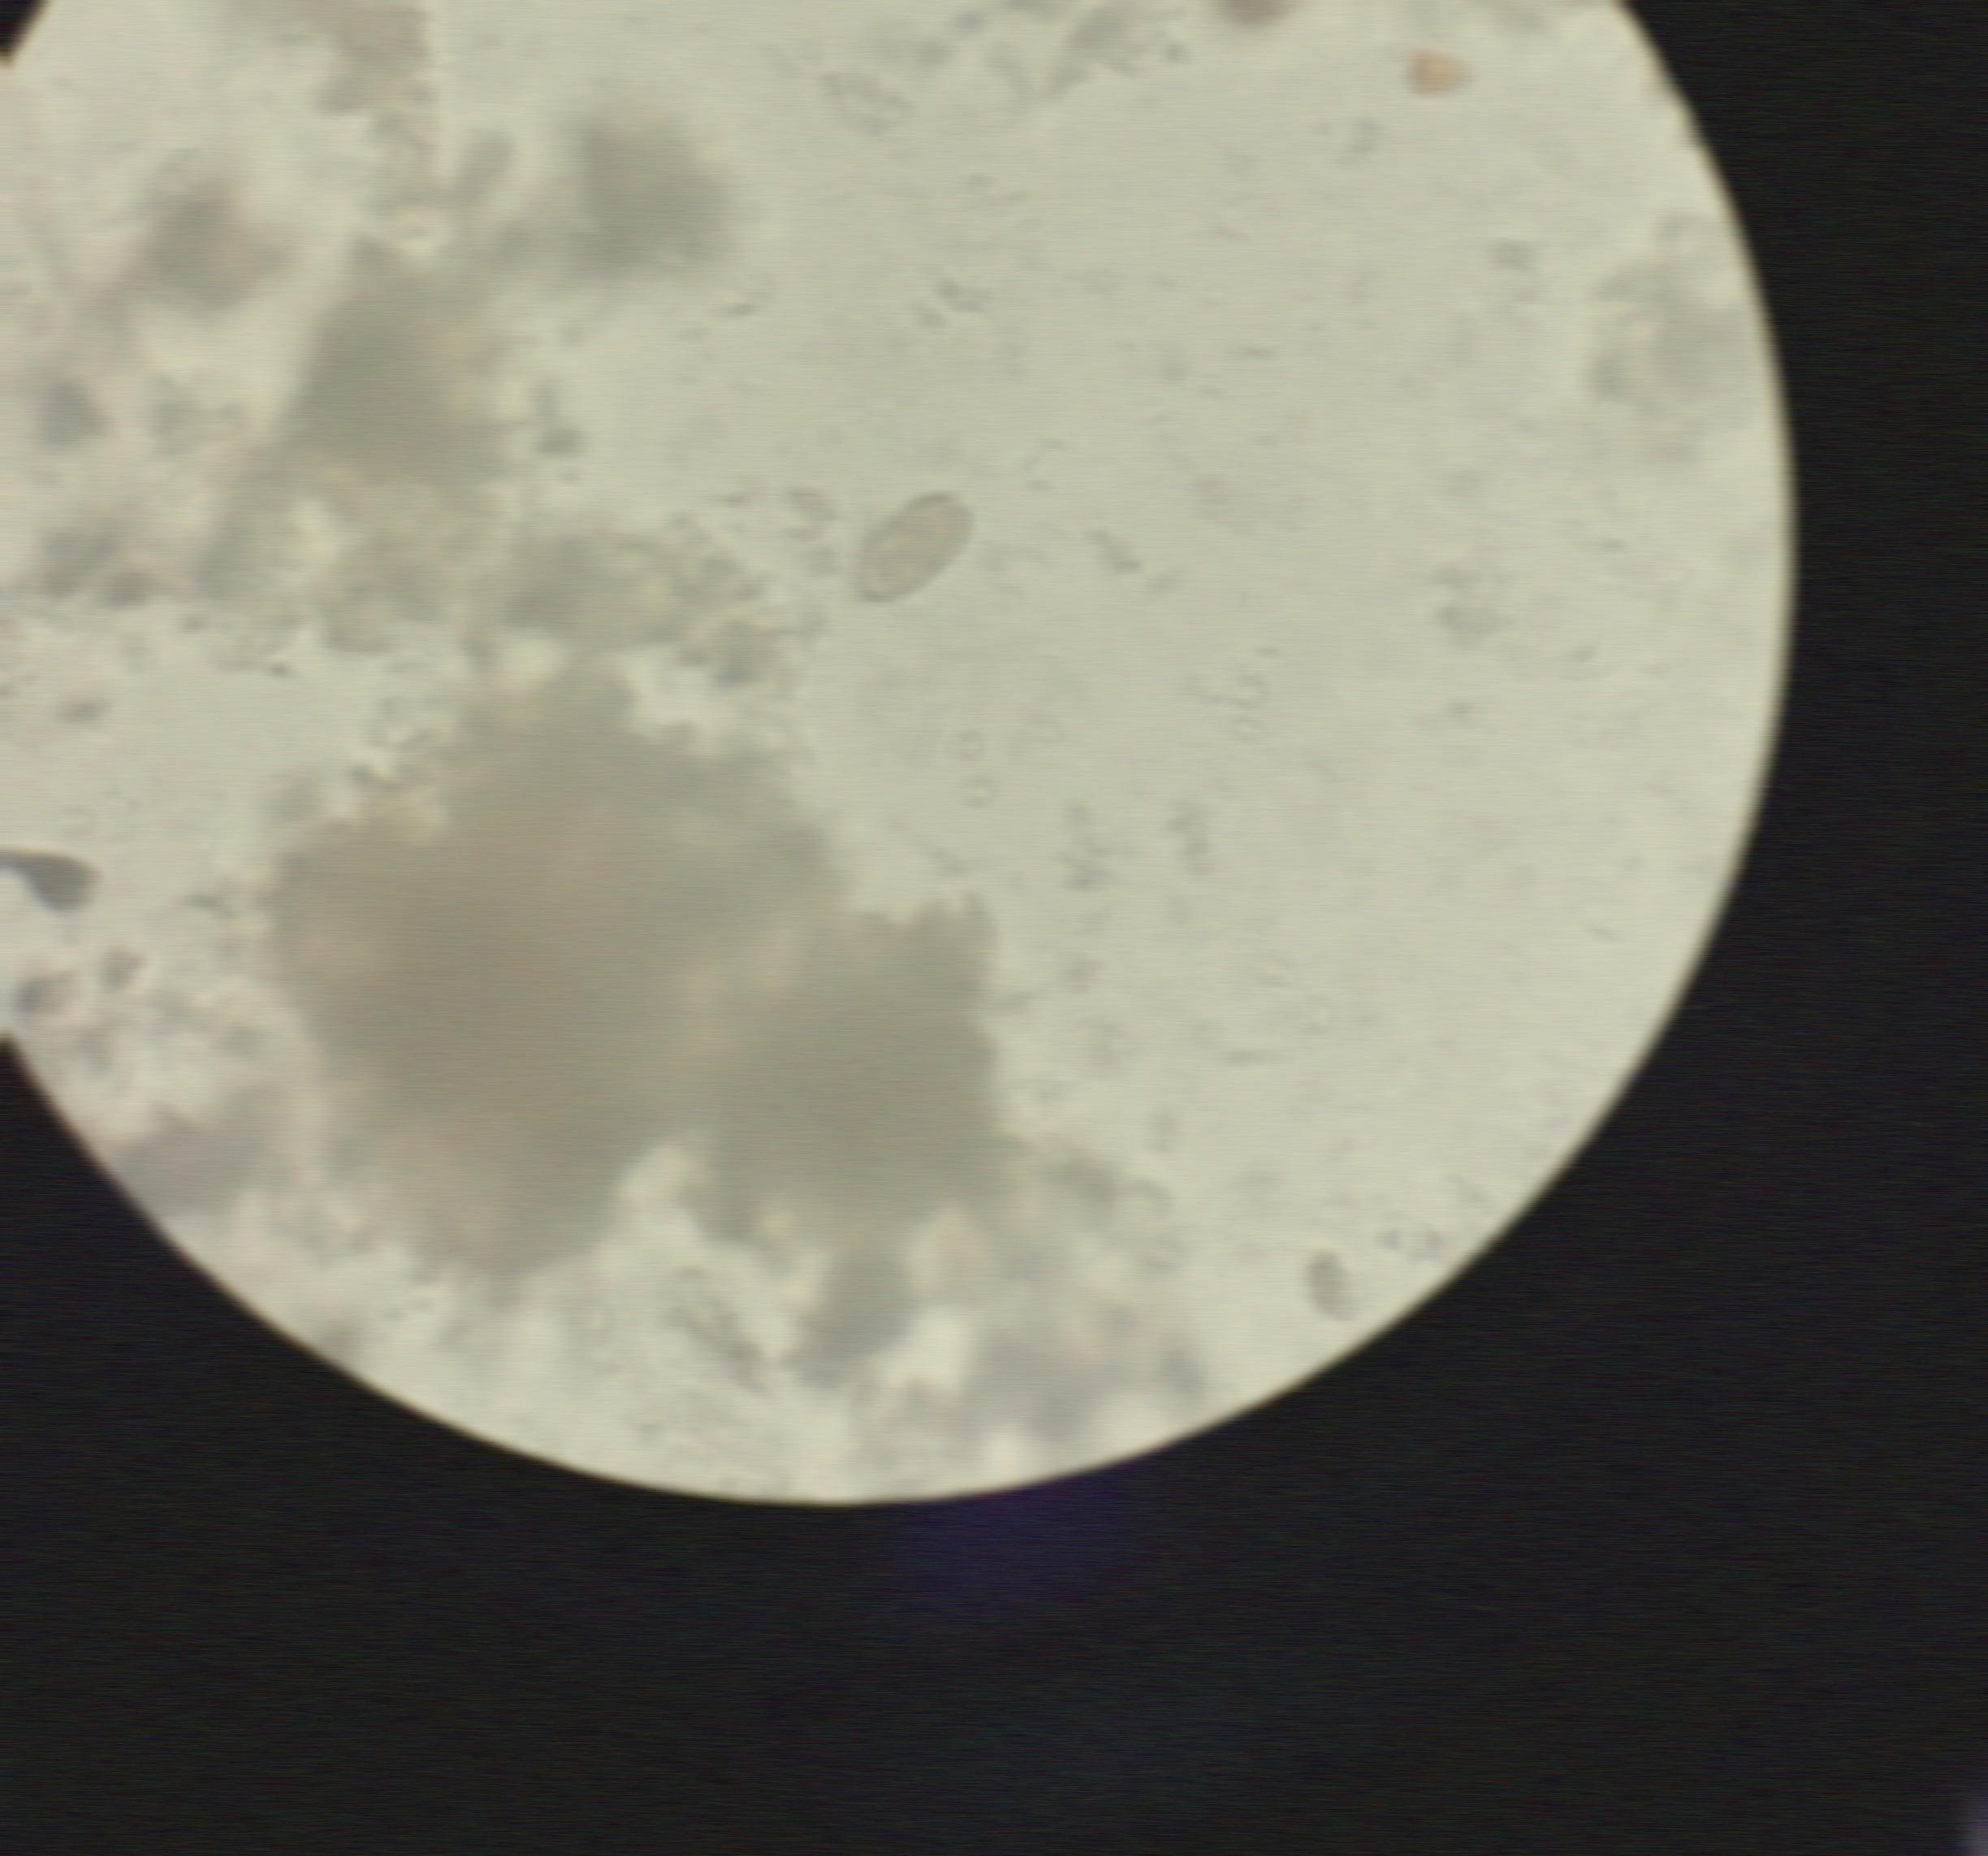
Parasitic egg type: Capillaria philippinensis